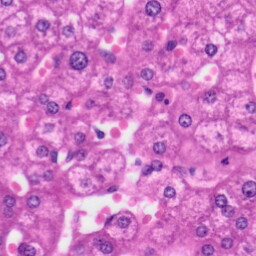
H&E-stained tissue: Liver